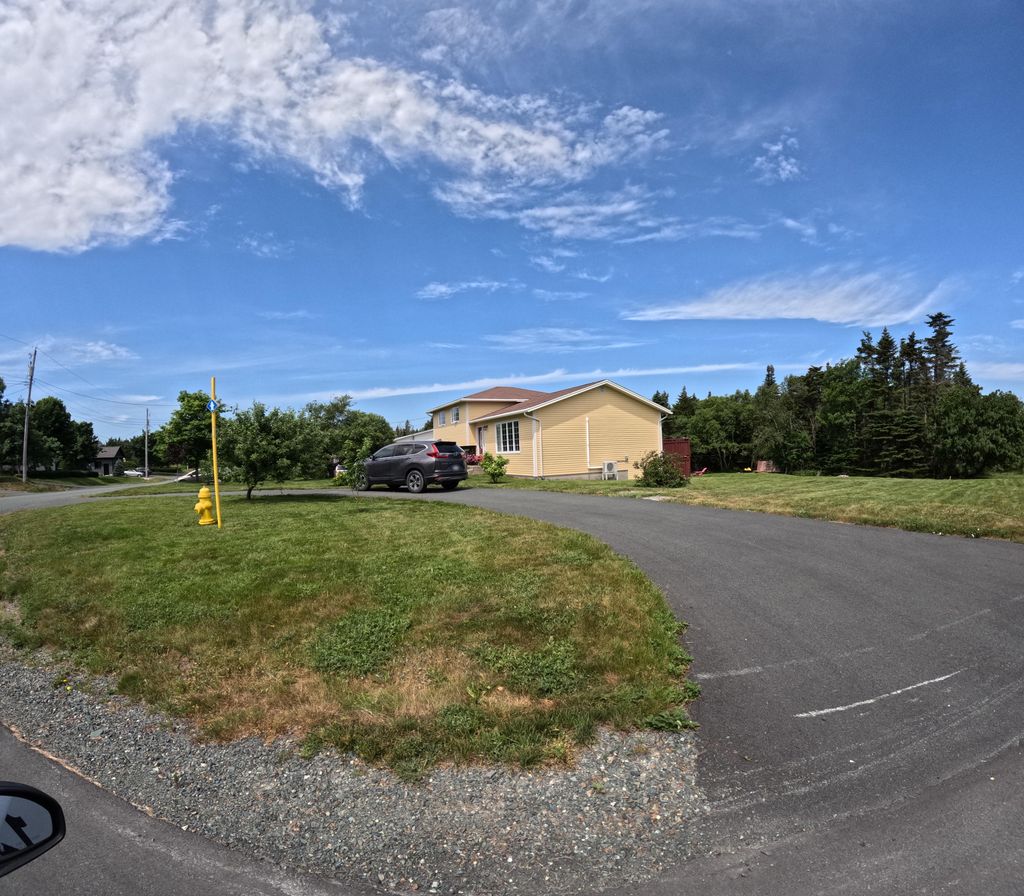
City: st_johns